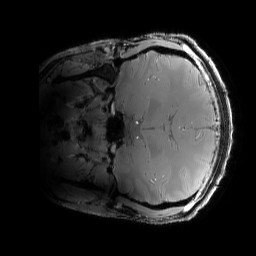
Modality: PDw
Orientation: coronal
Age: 24
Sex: female
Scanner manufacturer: siemens
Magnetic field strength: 6.98 T
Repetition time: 1.78 s
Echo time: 0.00386 s